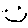
Label: smiley face